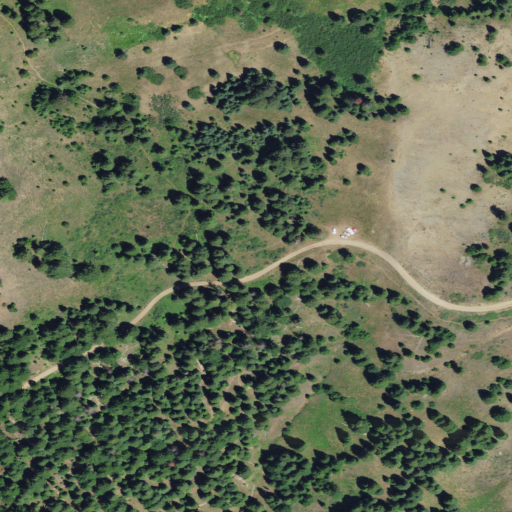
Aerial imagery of gap in Oregon named Siskiyou Gap containing evergreen forest, shrub, open development, grassland, low intensity development, woody wetlands, and medium intensity development